Chest X-ray:
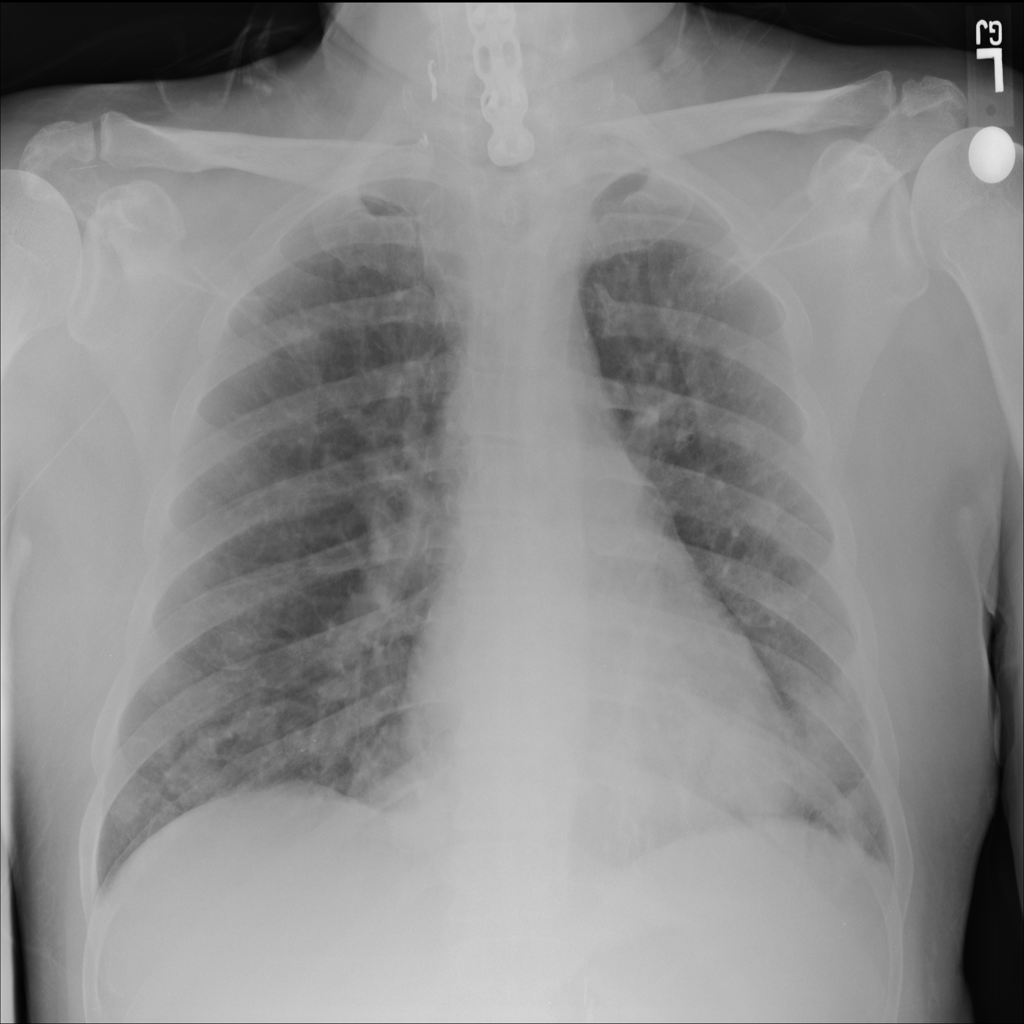
Findings: Consolidation, Diffuse Nodule, Effusion
No abnormal finding: no